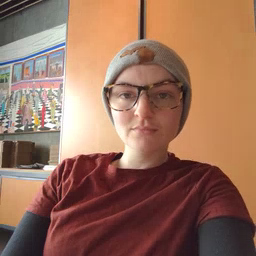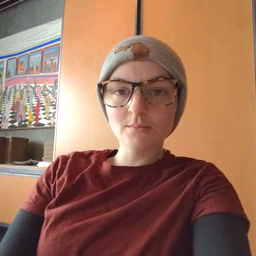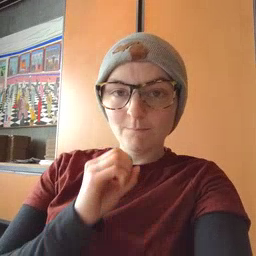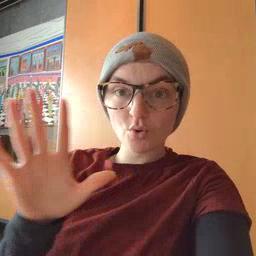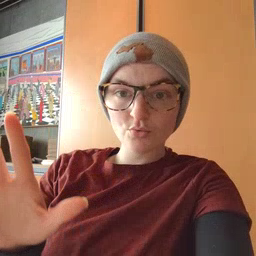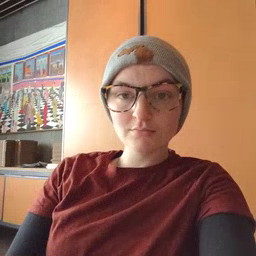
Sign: blow